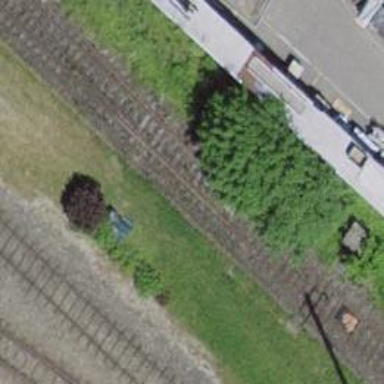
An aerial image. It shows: Railway switch.